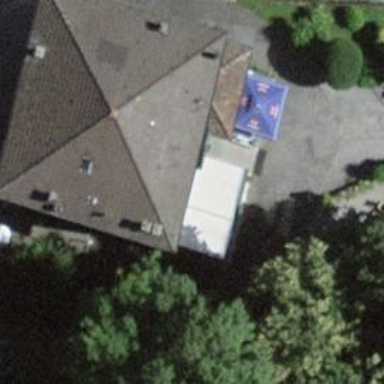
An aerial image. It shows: Restaurant.